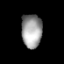
Tissue: prostate
Cell type: Epithelial cells
Senescence score: 0.2417
Nuclear area (px): 676
Mean DAPI intensity: 156.58